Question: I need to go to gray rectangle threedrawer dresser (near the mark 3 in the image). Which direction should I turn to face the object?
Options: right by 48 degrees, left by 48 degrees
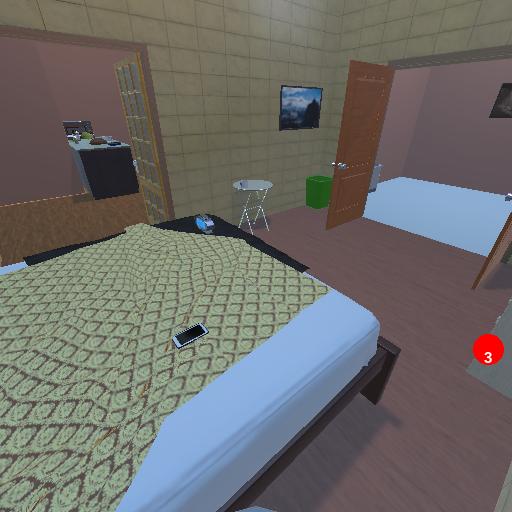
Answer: right by 48 degrees